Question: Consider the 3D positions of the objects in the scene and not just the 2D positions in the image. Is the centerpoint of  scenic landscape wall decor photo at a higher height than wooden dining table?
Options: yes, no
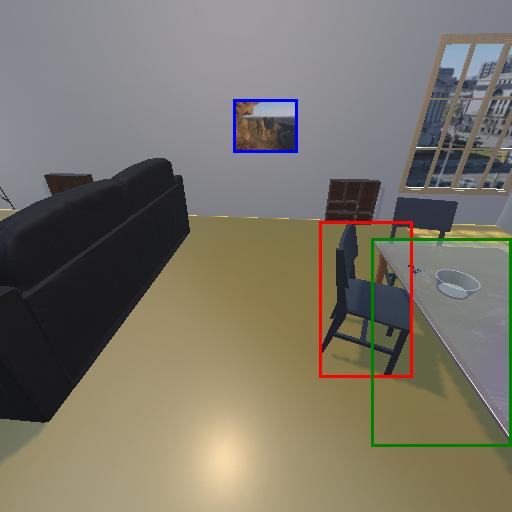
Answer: yes